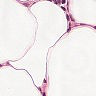
Metastatic tissue present: no